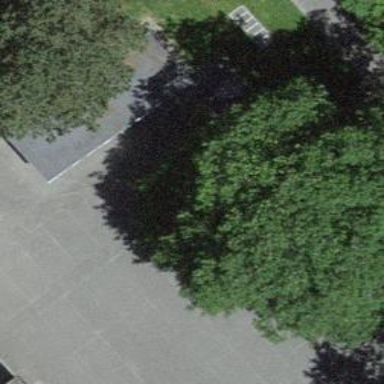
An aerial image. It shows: Service building.